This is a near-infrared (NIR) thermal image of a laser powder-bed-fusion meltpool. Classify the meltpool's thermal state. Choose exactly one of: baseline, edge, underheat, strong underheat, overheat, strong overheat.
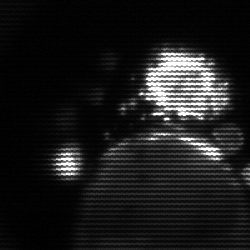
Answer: baseline